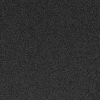
Atmospheric dust classification: dusty